Question: I'm able to add the mutiline text in datagridViewtextboxcell by using Environment.NewLine while inserting. but I would like to add underline for 1st line. so how could i achive this in vb.net
now I'm handling the paint method of DGV for showing date in 2 color for date format(as like in first column).
Please find the attached image,

in that second last column for email and cell number i want to draw underline.
Thanks.
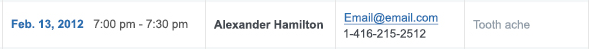
Answer: I'm answering my own question.
Handle the DataGridView1_CellPainting and call this method for specific cell/column.firstly seperate the string and render it with TextRenderer class 2 times with new location.
I don't know is this correct way, but it works.
'''
Private Sub CellText_Underline(color As Color, e As DataGridViewCellPaintingEventArgs)
Dim text As String = e.FormattedValue.ToString()
Dim nameParts As String() = text.Split(" ")
Dim topLeft As New Point(e.CellBounds.X, CInt(e.CellBounds.Y + (e.CellBounds.Height / 4)))
Dim arialBold As New Font("Arial", 11, FontStyle.Regular Xor FontStyle.Underline)
TextRenderer.DrawText(e.Graphics, nameParts(0), arialBold, topLeft, color)
Dim topLeft_1 As New Point(e.CellBounds.X, CInt(e.CellBounds.Y + (e.CellBounds.Height / 4) + 5))
Dim s As Size = TextRenderer.MeasureText(nameParts(0), arialBold)
Dim p As New Point(topLeft_1.X, topLeft_1.Y + 12)
Dim arialBold_1 As New Font("Arial", 11, FontStyle.Regular)
TextRenderer.DrawText(e.Graphics, nameParts(1), arialBold_1, p, SystemColors.WindowText)
End Sub
'''
Thanks.